Question:
The red things are buttons.
White boxes are some inputs that I would like to process.
The first button "add": if a user presses it, the user will be able to select pictures. From PC.
If the user selected, for example, 5 pictues. The first picture must be shown. Then the user inputs stuff in the fields and when the user presses done the user is then given the next image and again fields.
On each "done" i would like to do something with those fields and image.
I'm new to JavaScript.
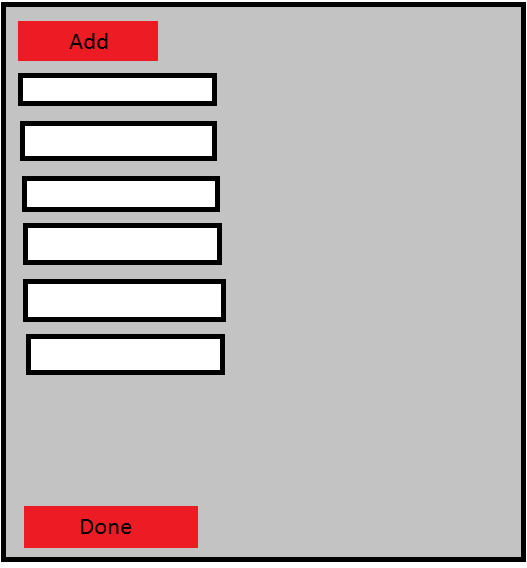
Answer: Have a look at the FileReader-API.